Interaction volume radius: 10 \u00c5
Interaction volume height: 35 \u00c5
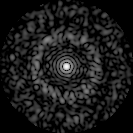
Disorder parameter: 0.8493